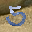
Label: 5